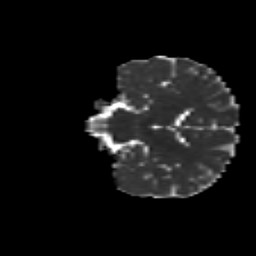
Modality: MD
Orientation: coronal
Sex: male
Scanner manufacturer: siemens
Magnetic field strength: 3 T
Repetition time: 5 s
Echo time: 0.071 s